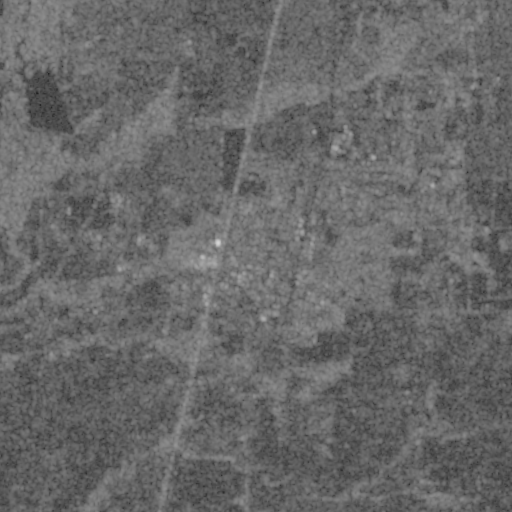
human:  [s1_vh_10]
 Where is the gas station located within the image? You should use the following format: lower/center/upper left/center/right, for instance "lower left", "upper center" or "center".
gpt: The gas station is located in the center of the image.
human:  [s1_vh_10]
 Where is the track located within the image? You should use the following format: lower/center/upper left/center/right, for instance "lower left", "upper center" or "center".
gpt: The track is located in the upper right of the image.
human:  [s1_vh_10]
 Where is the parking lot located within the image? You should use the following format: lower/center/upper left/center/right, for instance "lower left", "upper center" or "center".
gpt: There is no parking lot in the image.

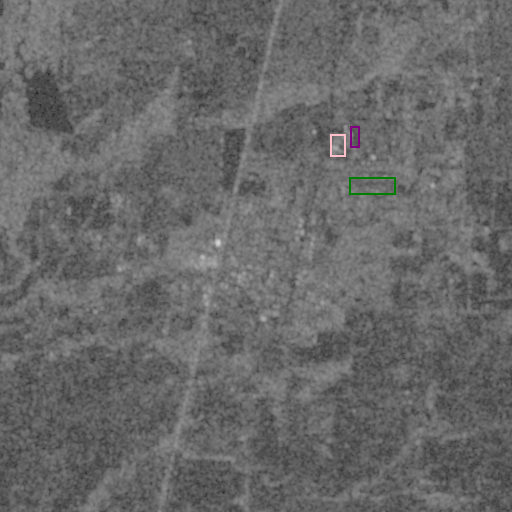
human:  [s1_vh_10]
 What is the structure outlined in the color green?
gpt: The structure outlined in green is a park.
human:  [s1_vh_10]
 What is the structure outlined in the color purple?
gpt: The structure outlined in purple is a track.
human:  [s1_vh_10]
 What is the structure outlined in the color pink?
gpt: The structure outlined in pink is a building.
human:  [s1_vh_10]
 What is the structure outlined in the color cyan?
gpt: There is no cyan outline.